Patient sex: M
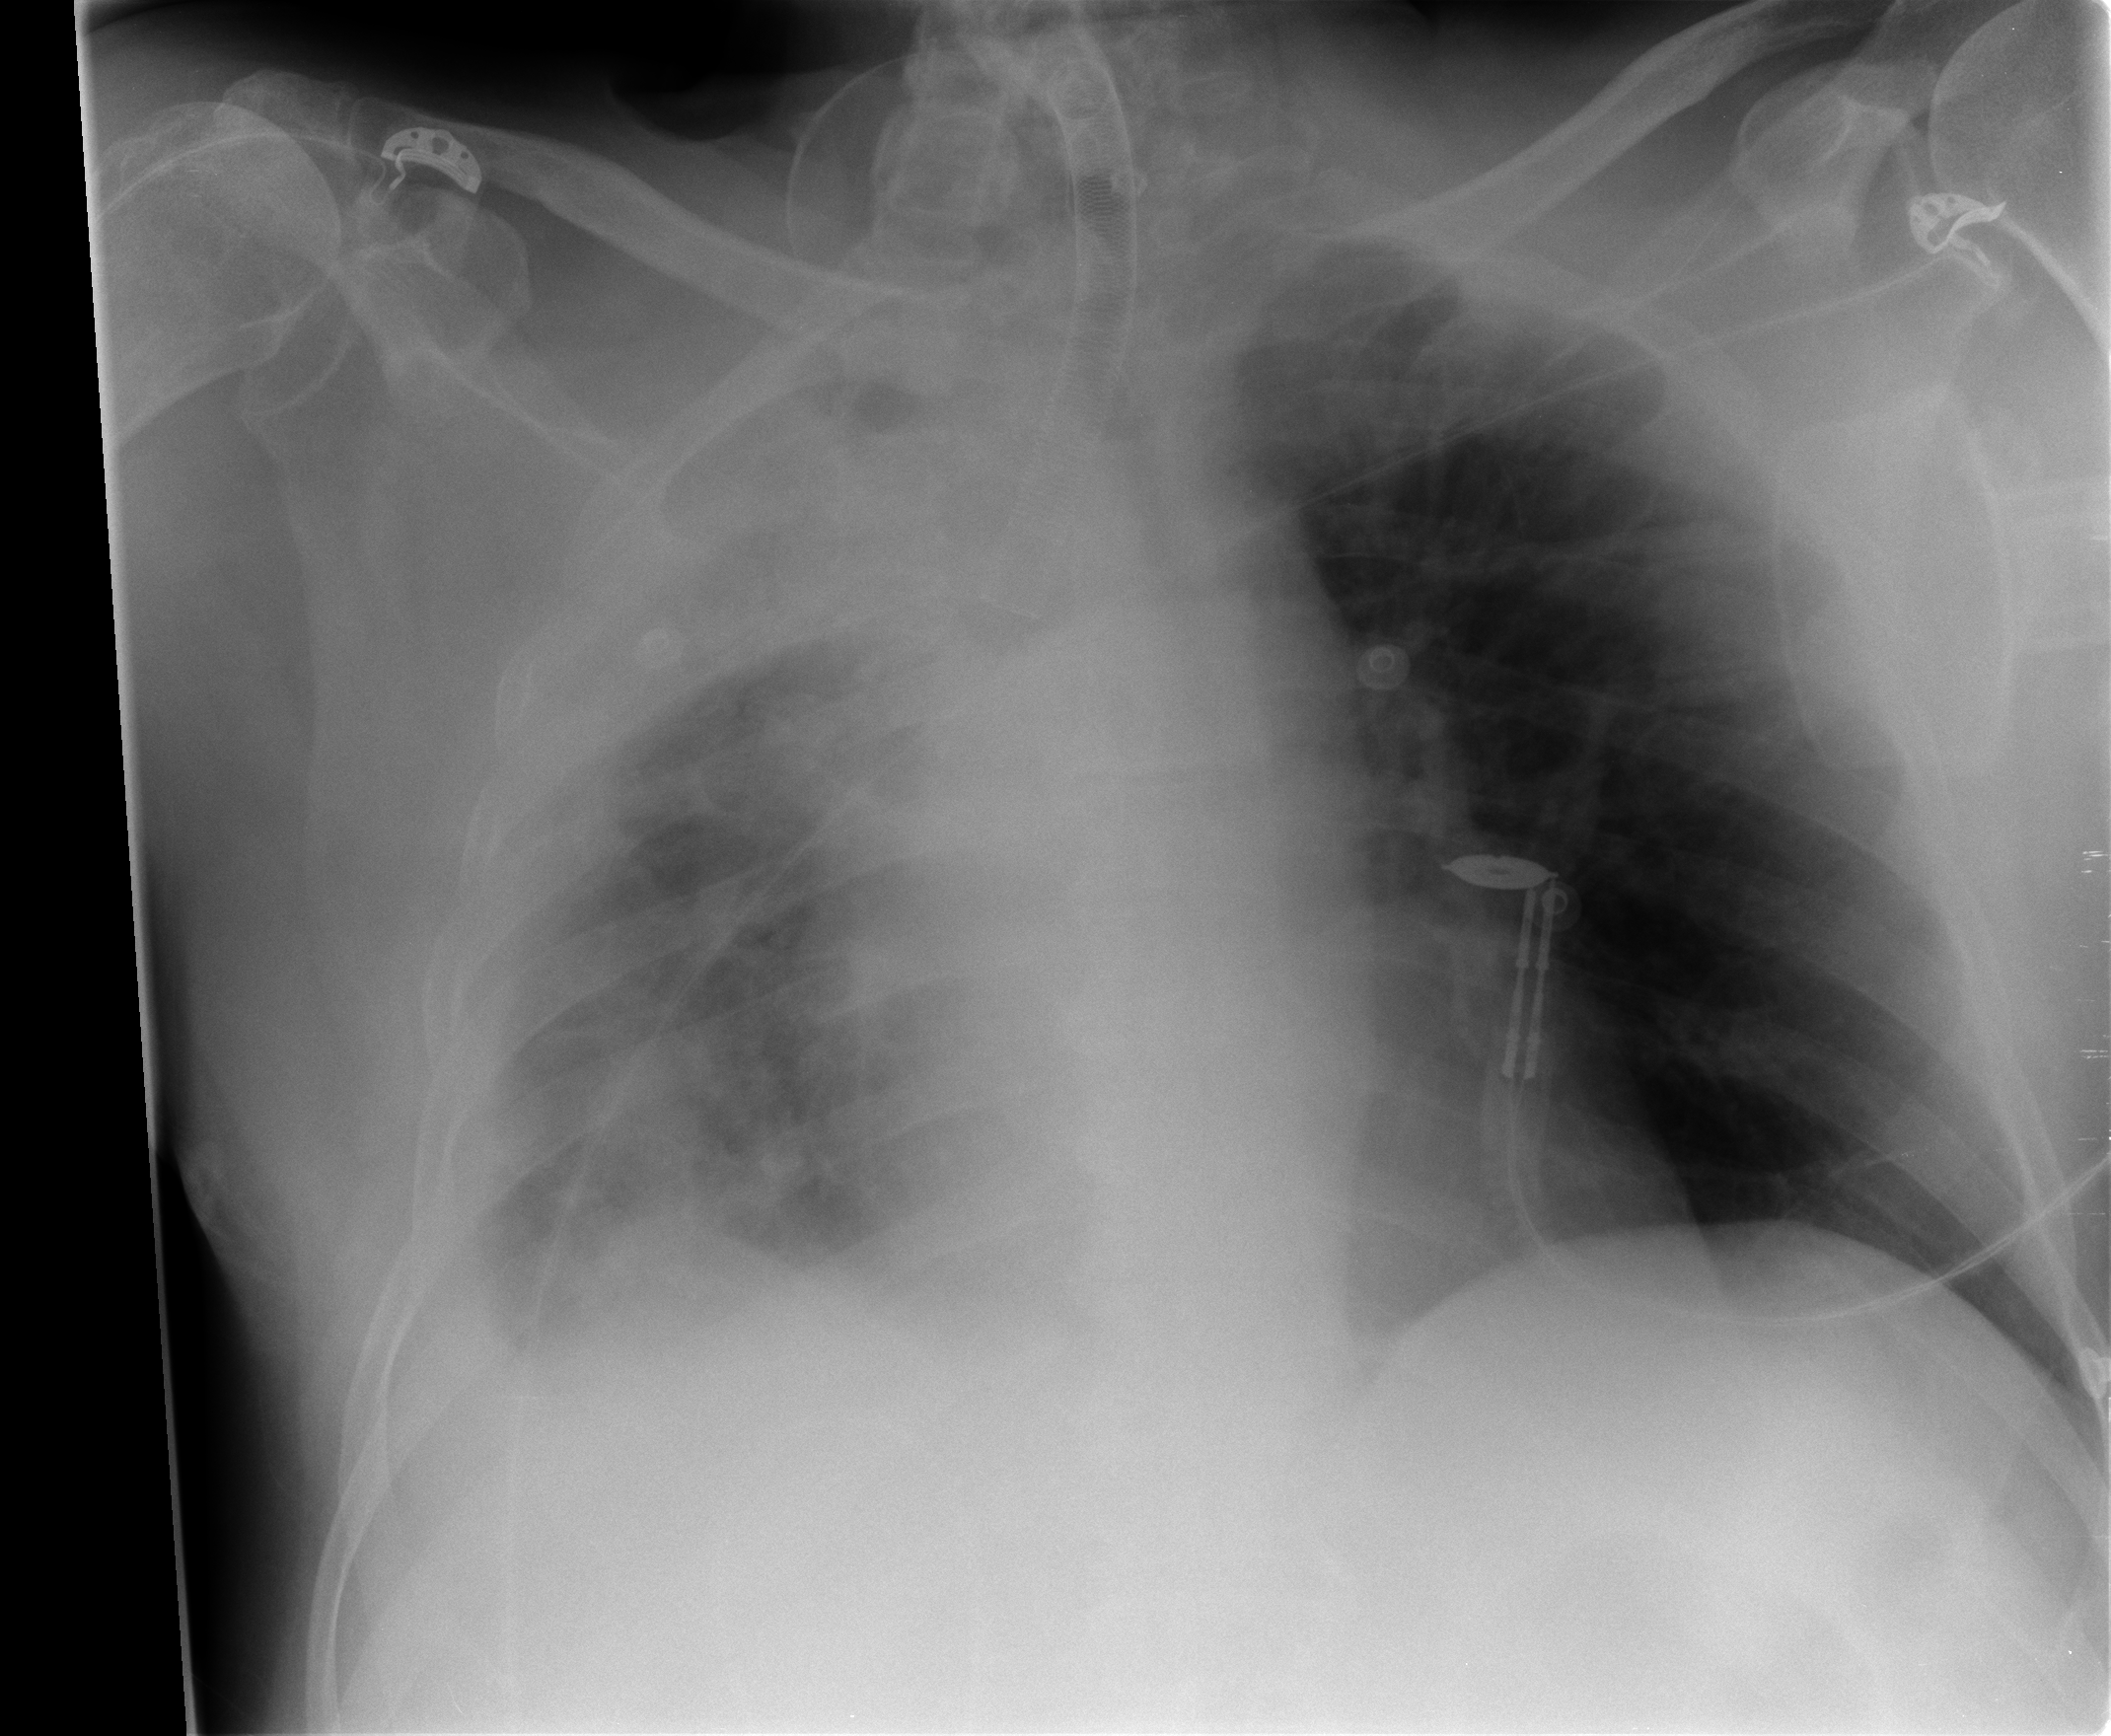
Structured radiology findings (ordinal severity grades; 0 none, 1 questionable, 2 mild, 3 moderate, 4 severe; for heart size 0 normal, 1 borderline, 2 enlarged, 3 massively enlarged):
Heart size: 0
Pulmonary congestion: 0
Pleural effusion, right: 3
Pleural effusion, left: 0
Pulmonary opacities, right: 2
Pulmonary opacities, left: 0
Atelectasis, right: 2
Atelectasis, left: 0